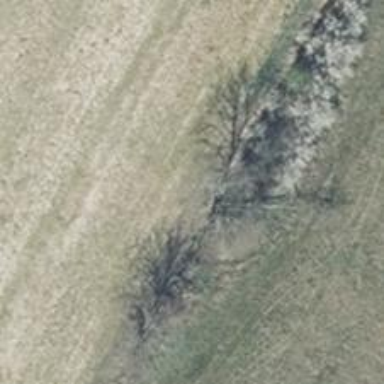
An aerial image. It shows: Deciduous tree with broadleaved leaves.